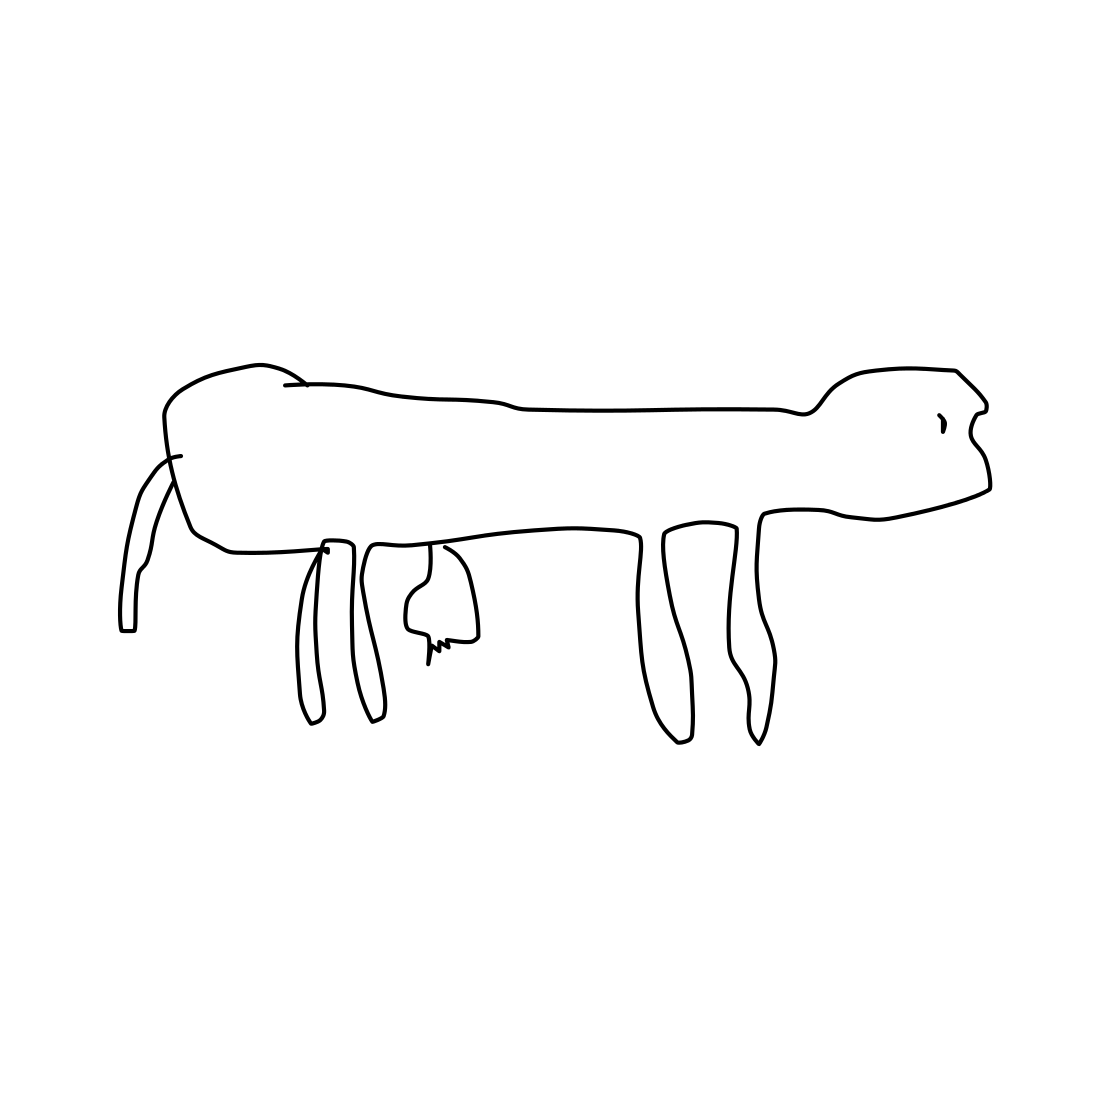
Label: cow